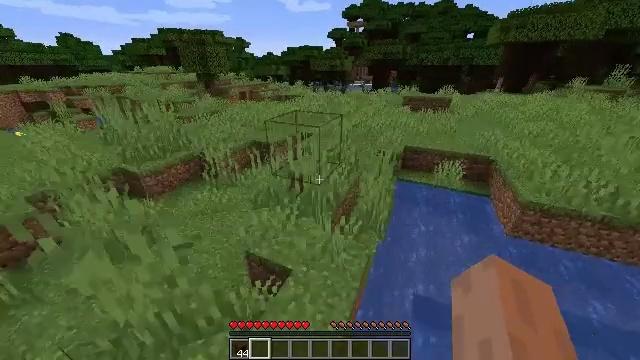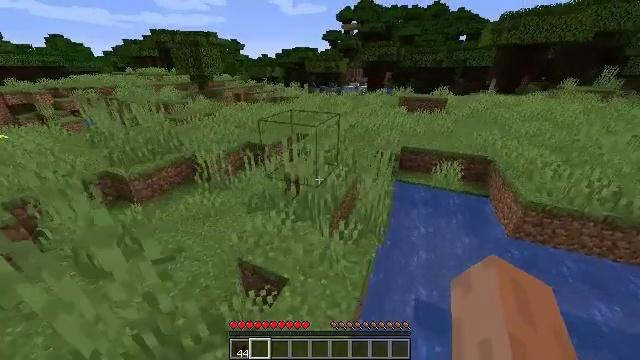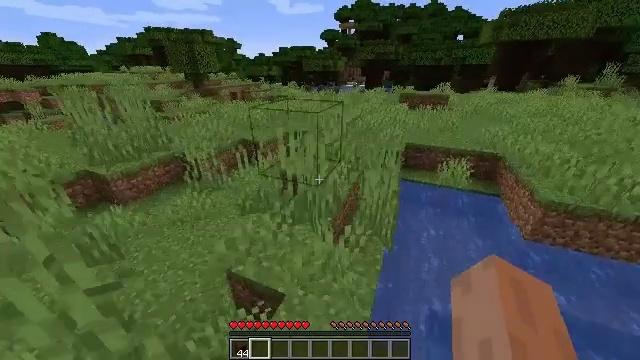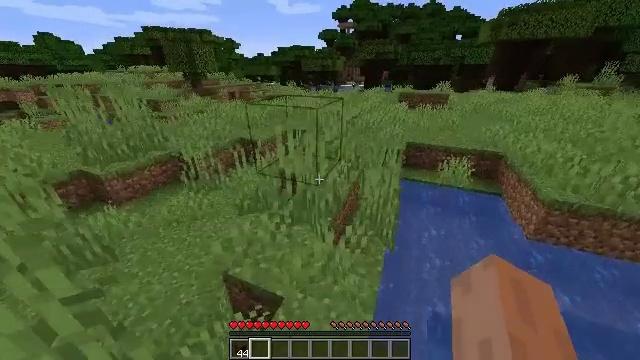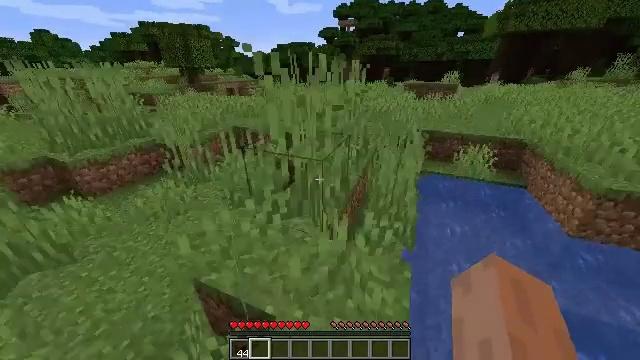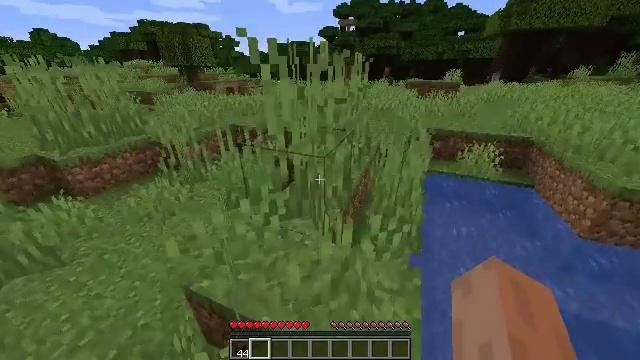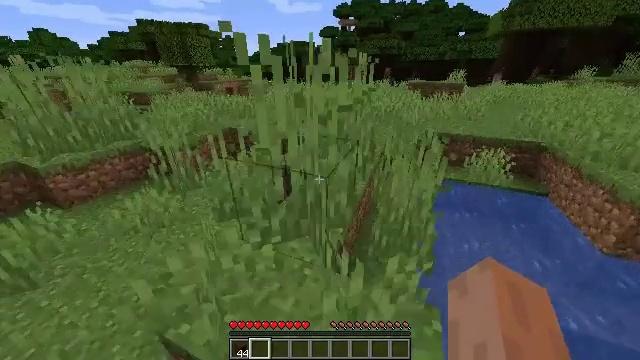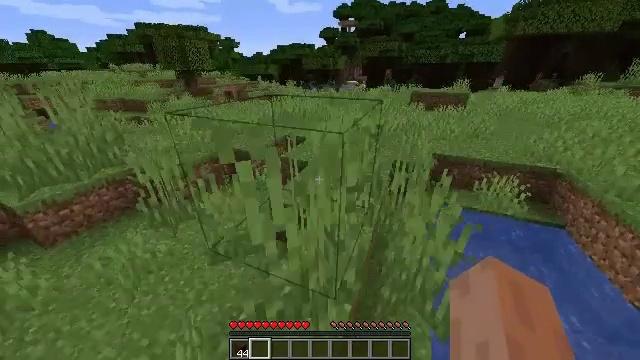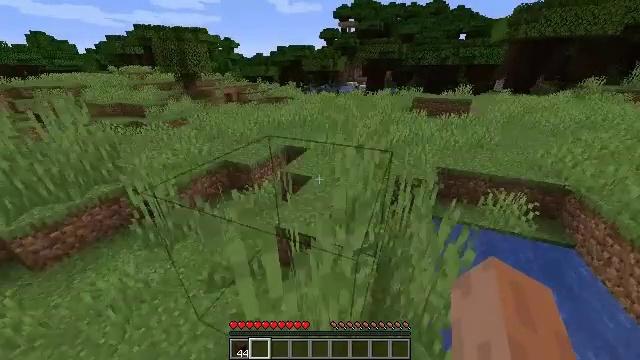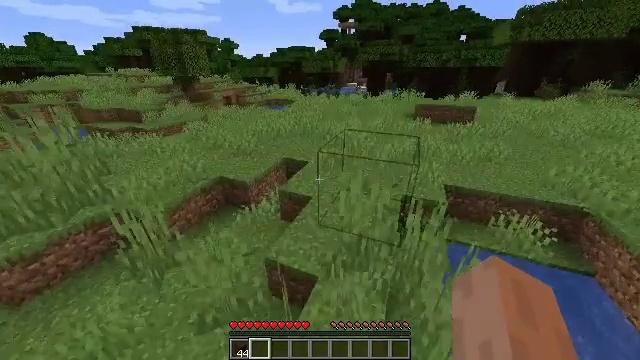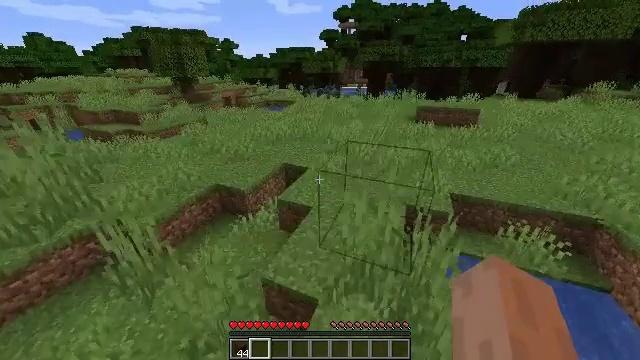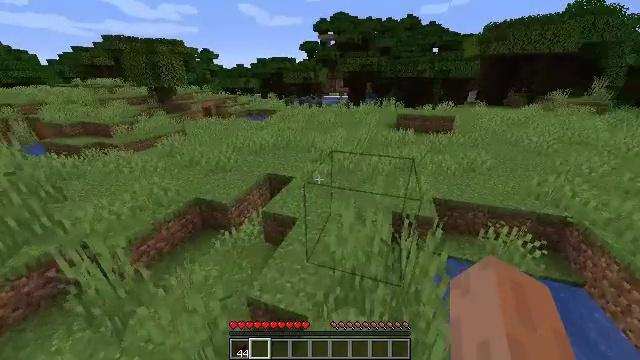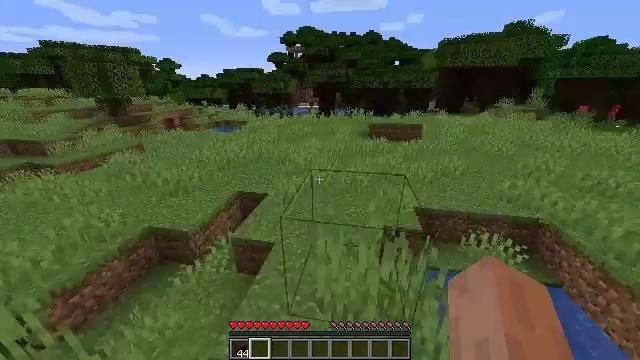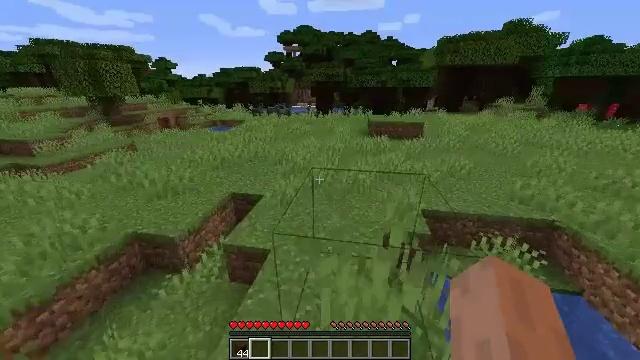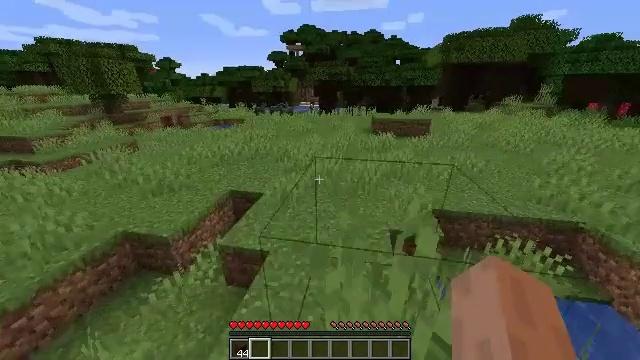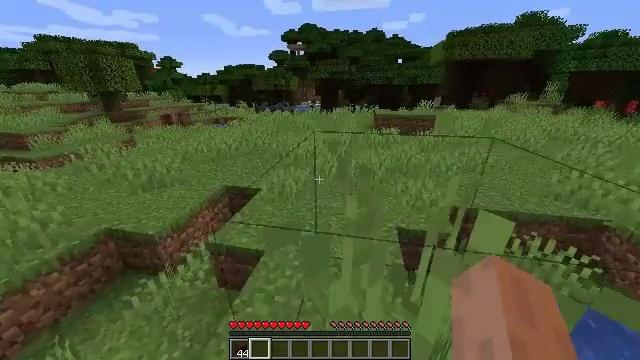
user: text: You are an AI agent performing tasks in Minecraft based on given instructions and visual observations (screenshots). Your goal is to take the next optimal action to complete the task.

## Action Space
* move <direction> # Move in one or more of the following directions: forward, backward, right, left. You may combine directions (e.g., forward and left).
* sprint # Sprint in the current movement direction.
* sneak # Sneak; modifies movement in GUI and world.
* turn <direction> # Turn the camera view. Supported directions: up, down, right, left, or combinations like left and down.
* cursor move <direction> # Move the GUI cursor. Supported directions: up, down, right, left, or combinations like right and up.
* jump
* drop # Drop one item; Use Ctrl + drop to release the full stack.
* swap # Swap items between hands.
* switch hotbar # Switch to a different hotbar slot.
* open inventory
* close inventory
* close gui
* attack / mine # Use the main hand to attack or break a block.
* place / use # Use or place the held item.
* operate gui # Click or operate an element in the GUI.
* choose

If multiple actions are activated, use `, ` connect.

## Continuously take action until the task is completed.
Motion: motion action
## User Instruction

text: Gather the peony by left-clicking.
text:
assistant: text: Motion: move forward, turn right, jump
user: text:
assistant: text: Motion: move forward, jump
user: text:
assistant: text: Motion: move forward, jump
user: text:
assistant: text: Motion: move forward, jump
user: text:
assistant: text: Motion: move forward, jump
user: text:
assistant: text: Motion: move forward, jump
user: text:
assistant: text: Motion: move forward, jump
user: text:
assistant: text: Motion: move forward, jump
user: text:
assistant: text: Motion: move forward, jump
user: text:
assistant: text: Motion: move forward, jump
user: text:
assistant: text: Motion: move forward, turn right and up, jump
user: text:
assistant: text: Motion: move forward and move right, turn right and up, jump
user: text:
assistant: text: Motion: move forward and move right, jump
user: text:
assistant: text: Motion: move forward and move right, jump
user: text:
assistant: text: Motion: move forward and move right, jump
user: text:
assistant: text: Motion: move forward and move right, jump
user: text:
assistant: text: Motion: move forward, jump
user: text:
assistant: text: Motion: move forward, jump
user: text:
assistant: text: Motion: move forward, jump
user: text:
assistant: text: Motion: move forward, jump
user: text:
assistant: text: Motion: move forward, jump
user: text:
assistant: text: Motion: move forward, jump
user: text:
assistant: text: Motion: move forward, jump
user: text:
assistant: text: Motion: move forward, jump
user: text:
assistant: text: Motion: move forward, jump
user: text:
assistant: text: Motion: move forward, jump
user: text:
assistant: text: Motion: move forward, jump
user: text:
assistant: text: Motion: move forward, jump
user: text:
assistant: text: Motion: move forward, jump
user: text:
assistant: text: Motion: move forward, jump